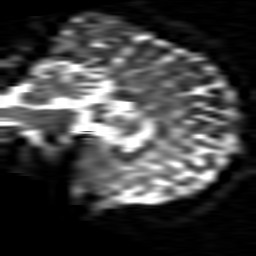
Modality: ADC
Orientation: sagittal
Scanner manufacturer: siemens
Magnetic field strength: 1.5 T
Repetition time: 8.1 s
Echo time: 0.119 s